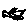
Label: bird